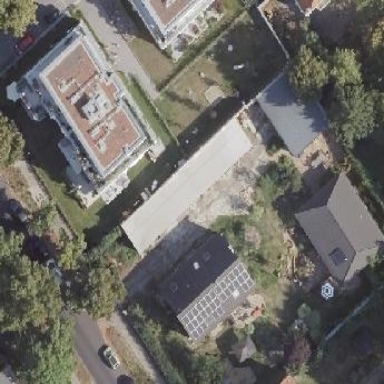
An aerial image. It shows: Shed building.